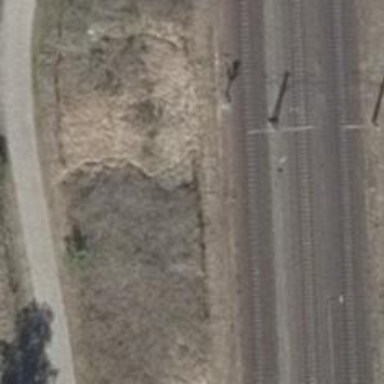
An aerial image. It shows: Railway signal.